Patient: sex M, age 76
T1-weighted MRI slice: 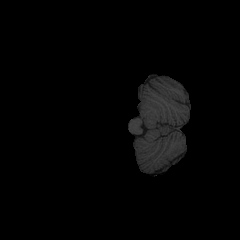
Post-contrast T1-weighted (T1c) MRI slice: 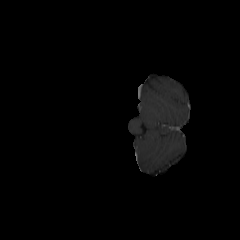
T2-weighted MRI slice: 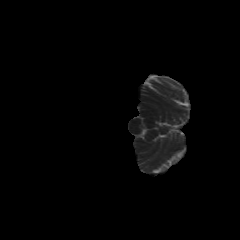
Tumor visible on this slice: no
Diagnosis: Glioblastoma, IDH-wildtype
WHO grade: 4